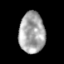
Tissue: skin
Cell type: Epithelial cells
Senescence score: 0.6969
Nuclear area (px): 1034
Mean DAPI intensity: 166.746